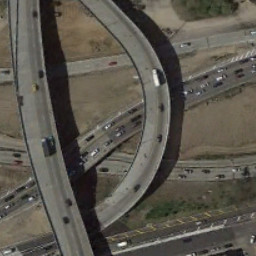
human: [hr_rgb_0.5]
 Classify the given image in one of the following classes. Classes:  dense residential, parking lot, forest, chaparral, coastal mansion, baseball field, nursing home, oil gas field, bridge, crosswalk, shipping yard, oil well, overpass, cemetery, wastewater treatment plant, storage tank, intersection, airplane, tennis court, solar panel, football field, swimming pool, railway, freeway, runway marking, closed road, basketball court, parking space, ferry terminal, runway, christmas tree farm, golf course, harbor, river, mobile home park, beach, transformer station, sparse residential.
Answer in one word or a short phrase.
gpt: overpass